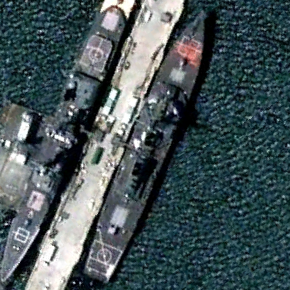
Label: destroyer